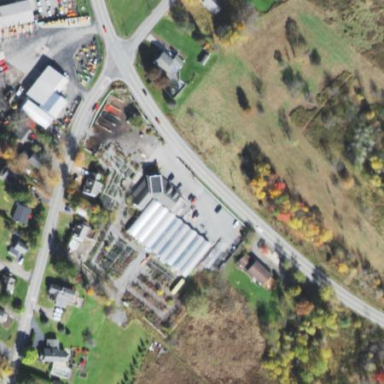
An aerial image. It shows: Garden center shop.